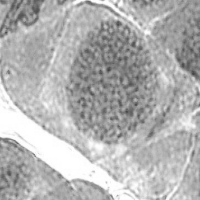
Label: prophase